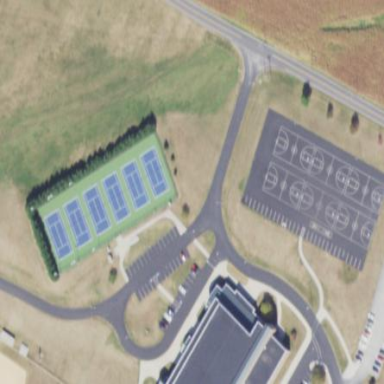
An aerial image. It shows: Tennis court on the leisure land pitch.